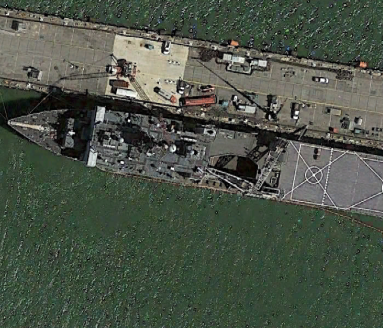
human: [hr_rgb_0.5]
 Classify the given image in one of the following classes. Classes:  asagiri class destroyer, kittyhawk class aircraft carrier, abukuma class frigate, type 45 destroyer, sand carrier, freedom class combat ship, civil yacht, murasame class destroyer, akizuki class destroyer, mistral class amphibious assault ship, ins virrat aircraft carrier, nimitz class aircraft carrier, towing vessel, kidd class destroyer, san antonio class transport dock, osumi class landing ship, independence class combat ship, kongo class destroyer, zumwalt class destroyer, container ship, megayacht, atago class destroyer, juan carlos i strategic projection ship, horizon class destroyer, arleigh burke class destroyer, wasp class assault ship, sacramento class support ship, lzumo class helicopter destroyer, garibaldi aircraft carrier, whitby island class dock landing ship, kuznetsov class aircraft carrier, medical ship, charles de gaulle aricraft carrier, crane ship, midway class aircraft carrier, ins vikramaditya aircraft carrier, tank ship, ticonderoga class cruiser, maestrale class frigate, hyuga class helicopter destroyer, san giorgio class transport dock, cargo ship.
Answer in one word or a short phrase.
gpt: Whitby Island class dock landing ship